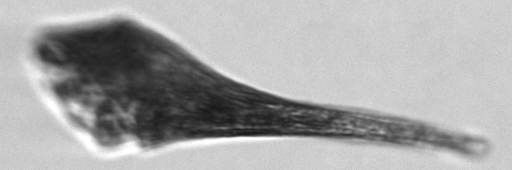
Label: Tripos_furca